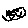
Label: smiley face